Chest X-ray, PA view. Patient: 71 years old, sex M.
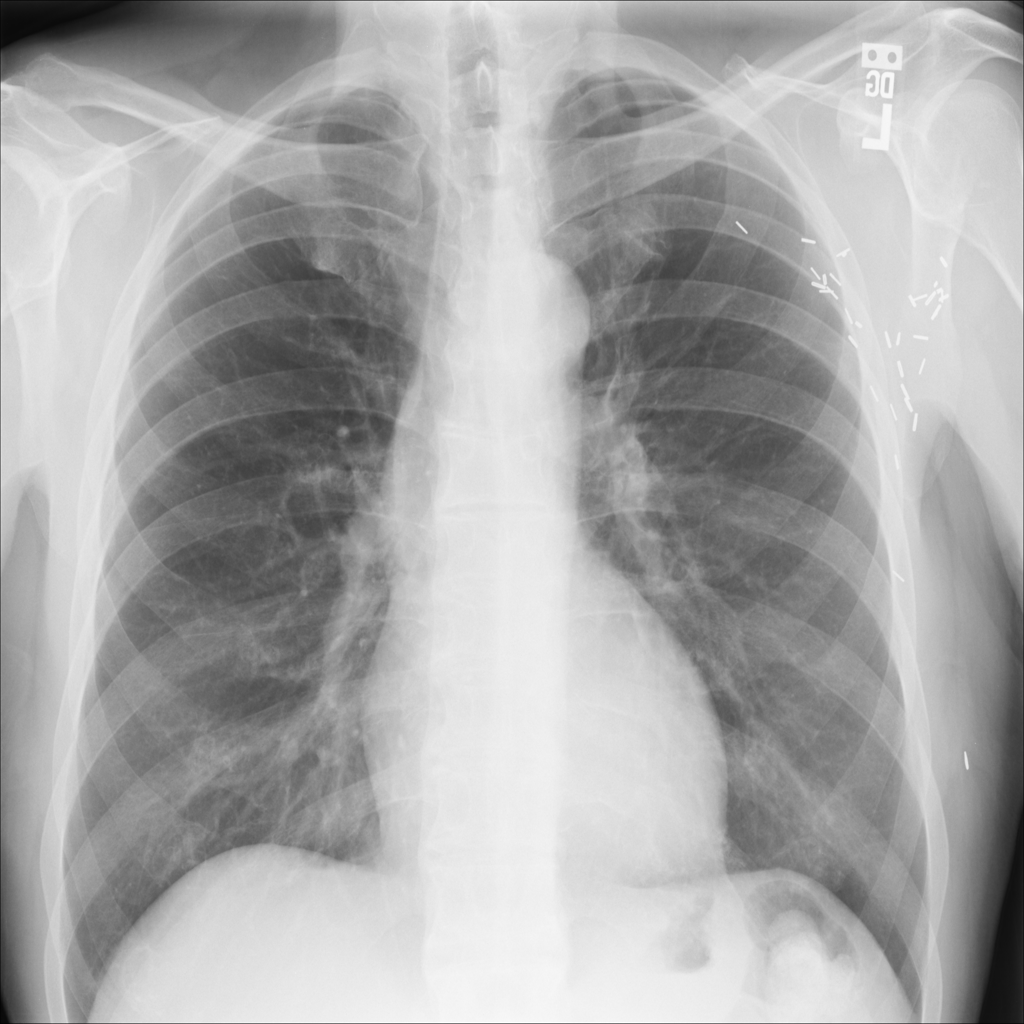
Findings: No Finding